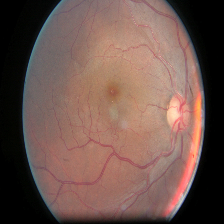
Diabetic retinopathy grade: Moderate